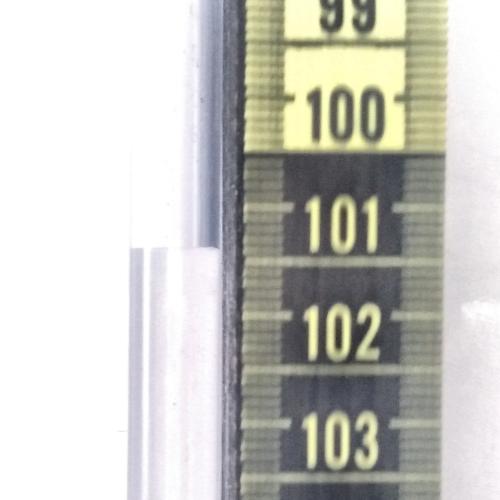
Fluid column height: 101.4 cm